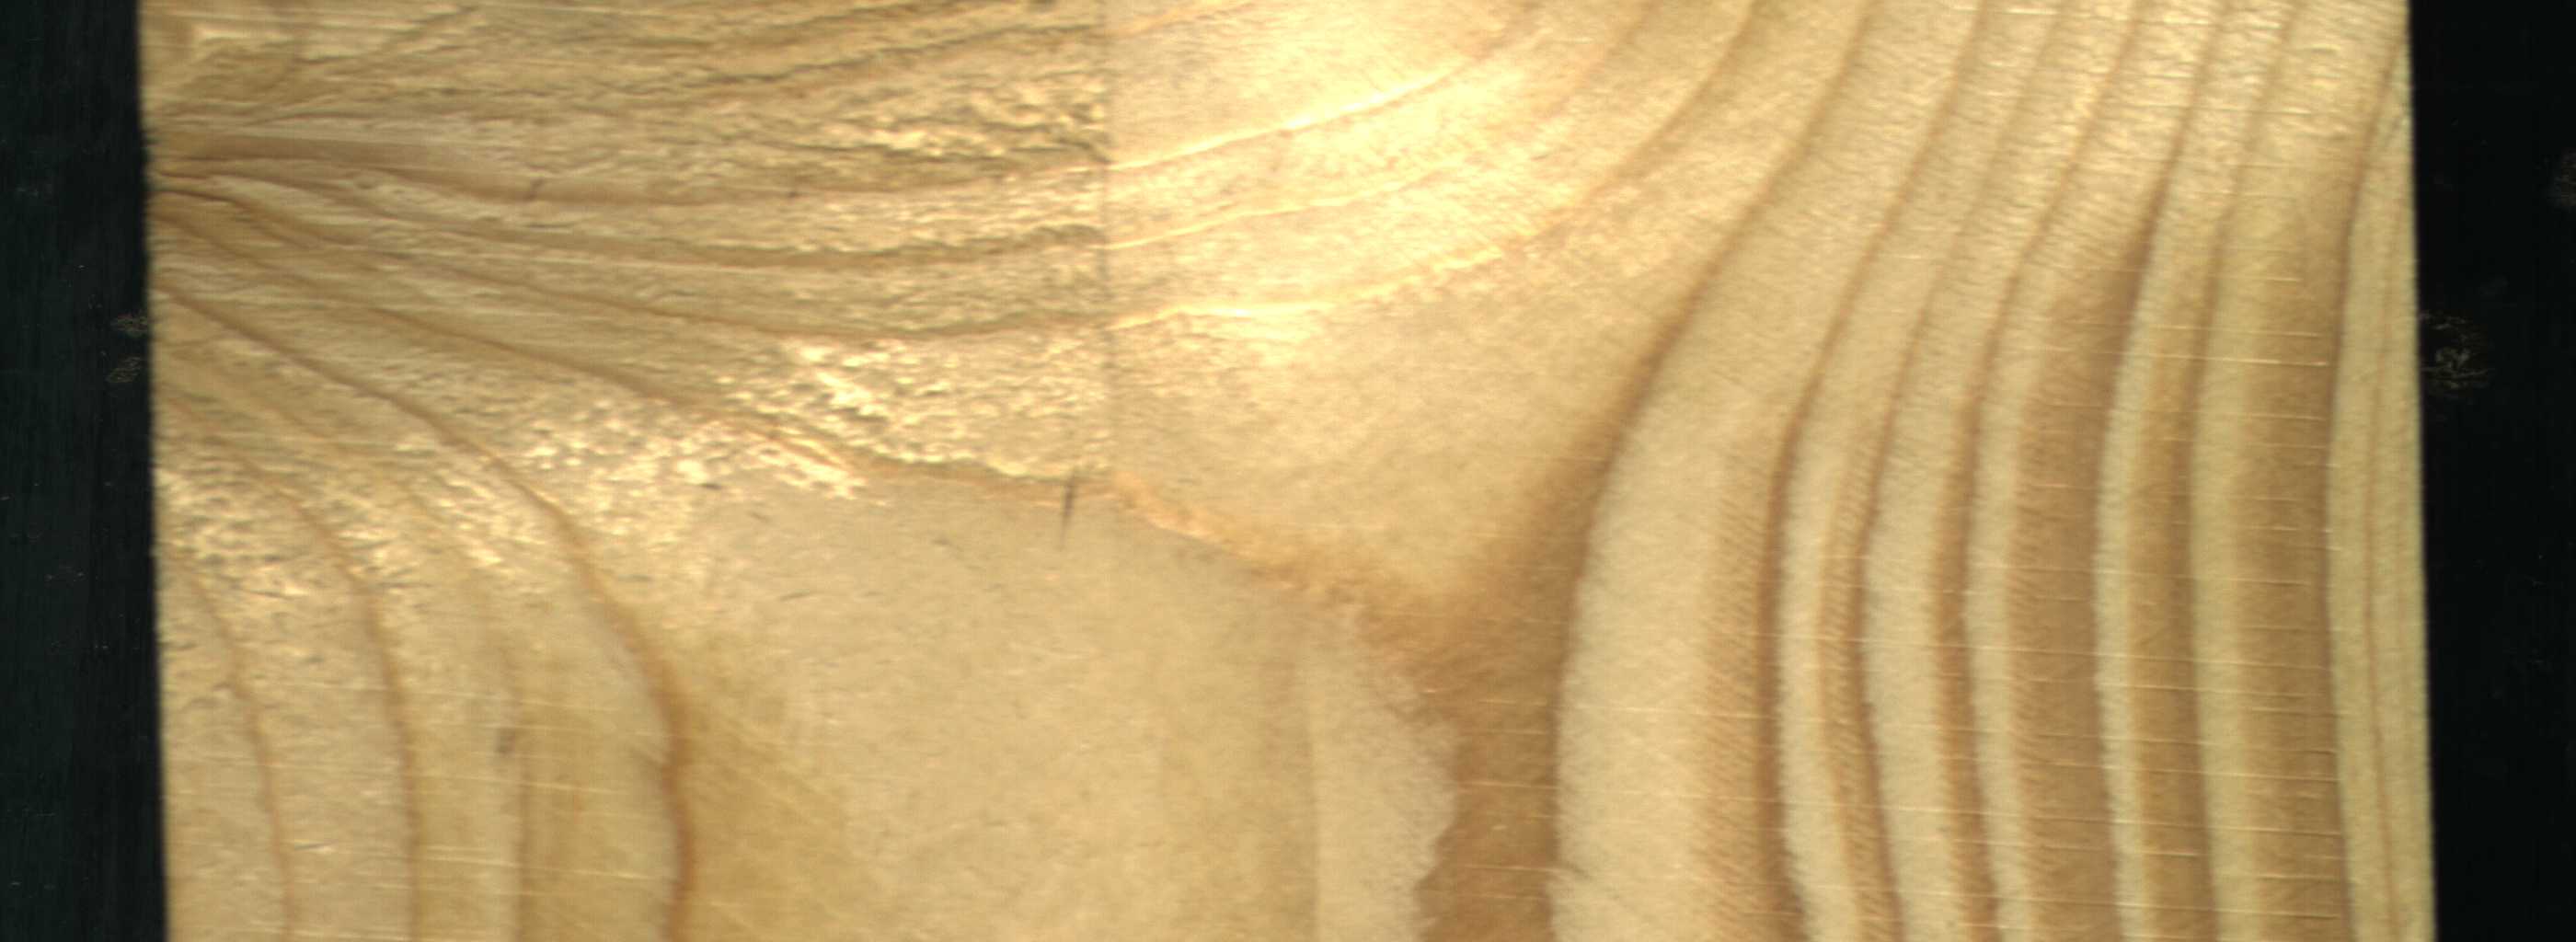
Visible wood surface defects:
Quartzity
Quartzity